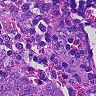
Metastatic tissue present: yes